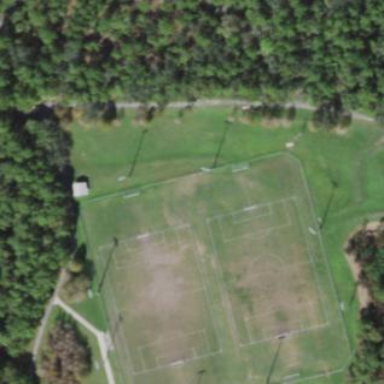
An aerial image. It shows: Soccer pitch designated for leisure and sports activities.